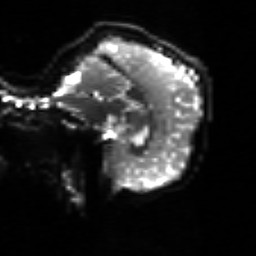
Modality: sbref
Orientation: sagittal
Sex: female
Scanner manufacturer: siemens
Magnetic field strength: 3 T
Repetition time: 5 s
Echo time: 0.071 s